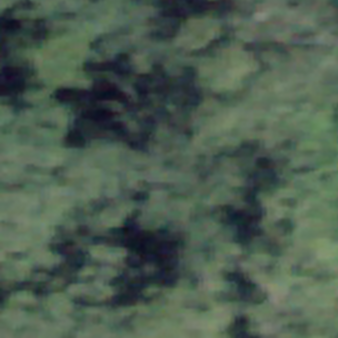
Label: other